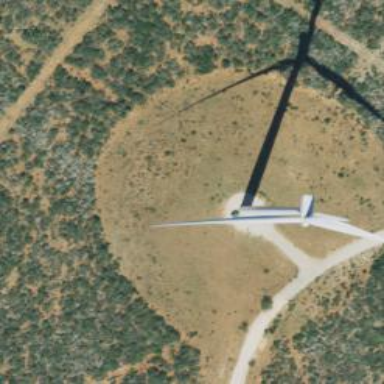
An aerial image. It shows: Wind turbine generator that utilizes wind as its source for generating electricity. It is of the horizontal axis type.